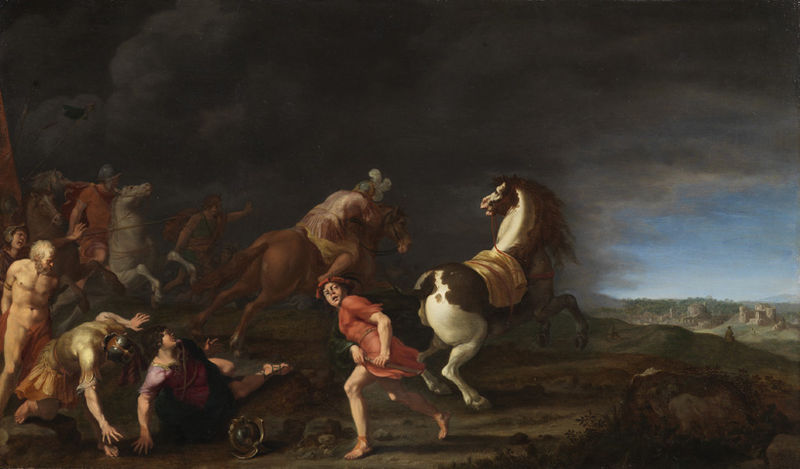
Titel: Die Bekehrung des Paulus
Künstler: Cornelis van Poelenburgh
Standort: Karlsruhe
Institution: Staatliche Kunsthalle Karlsruhe
Schlagwörter: blue, fight, men, military, people, red, reign, soldier, soldiers, sword, white, women, black, dark, dress, gray, green, grey, old, painting, woman, brown, cliff, cloud, clouds, horses, man, naked, nude, nudity, roman, sky, building, hill, landscape, village, death, armor, helmet, castle, animals, army, battle, beard, fall, cloudy, crash, storm, town, outside, human, buildings, medieval, animal, war, bush, horse, chariot, gallop, run, humans, land, scared, fear, pain, chaos, wheels, helmets, running, horror, attack, lance, gloomy, edge, combat, medival, fleeing, gloom, captive, reigns, landcsape, flew, glomy